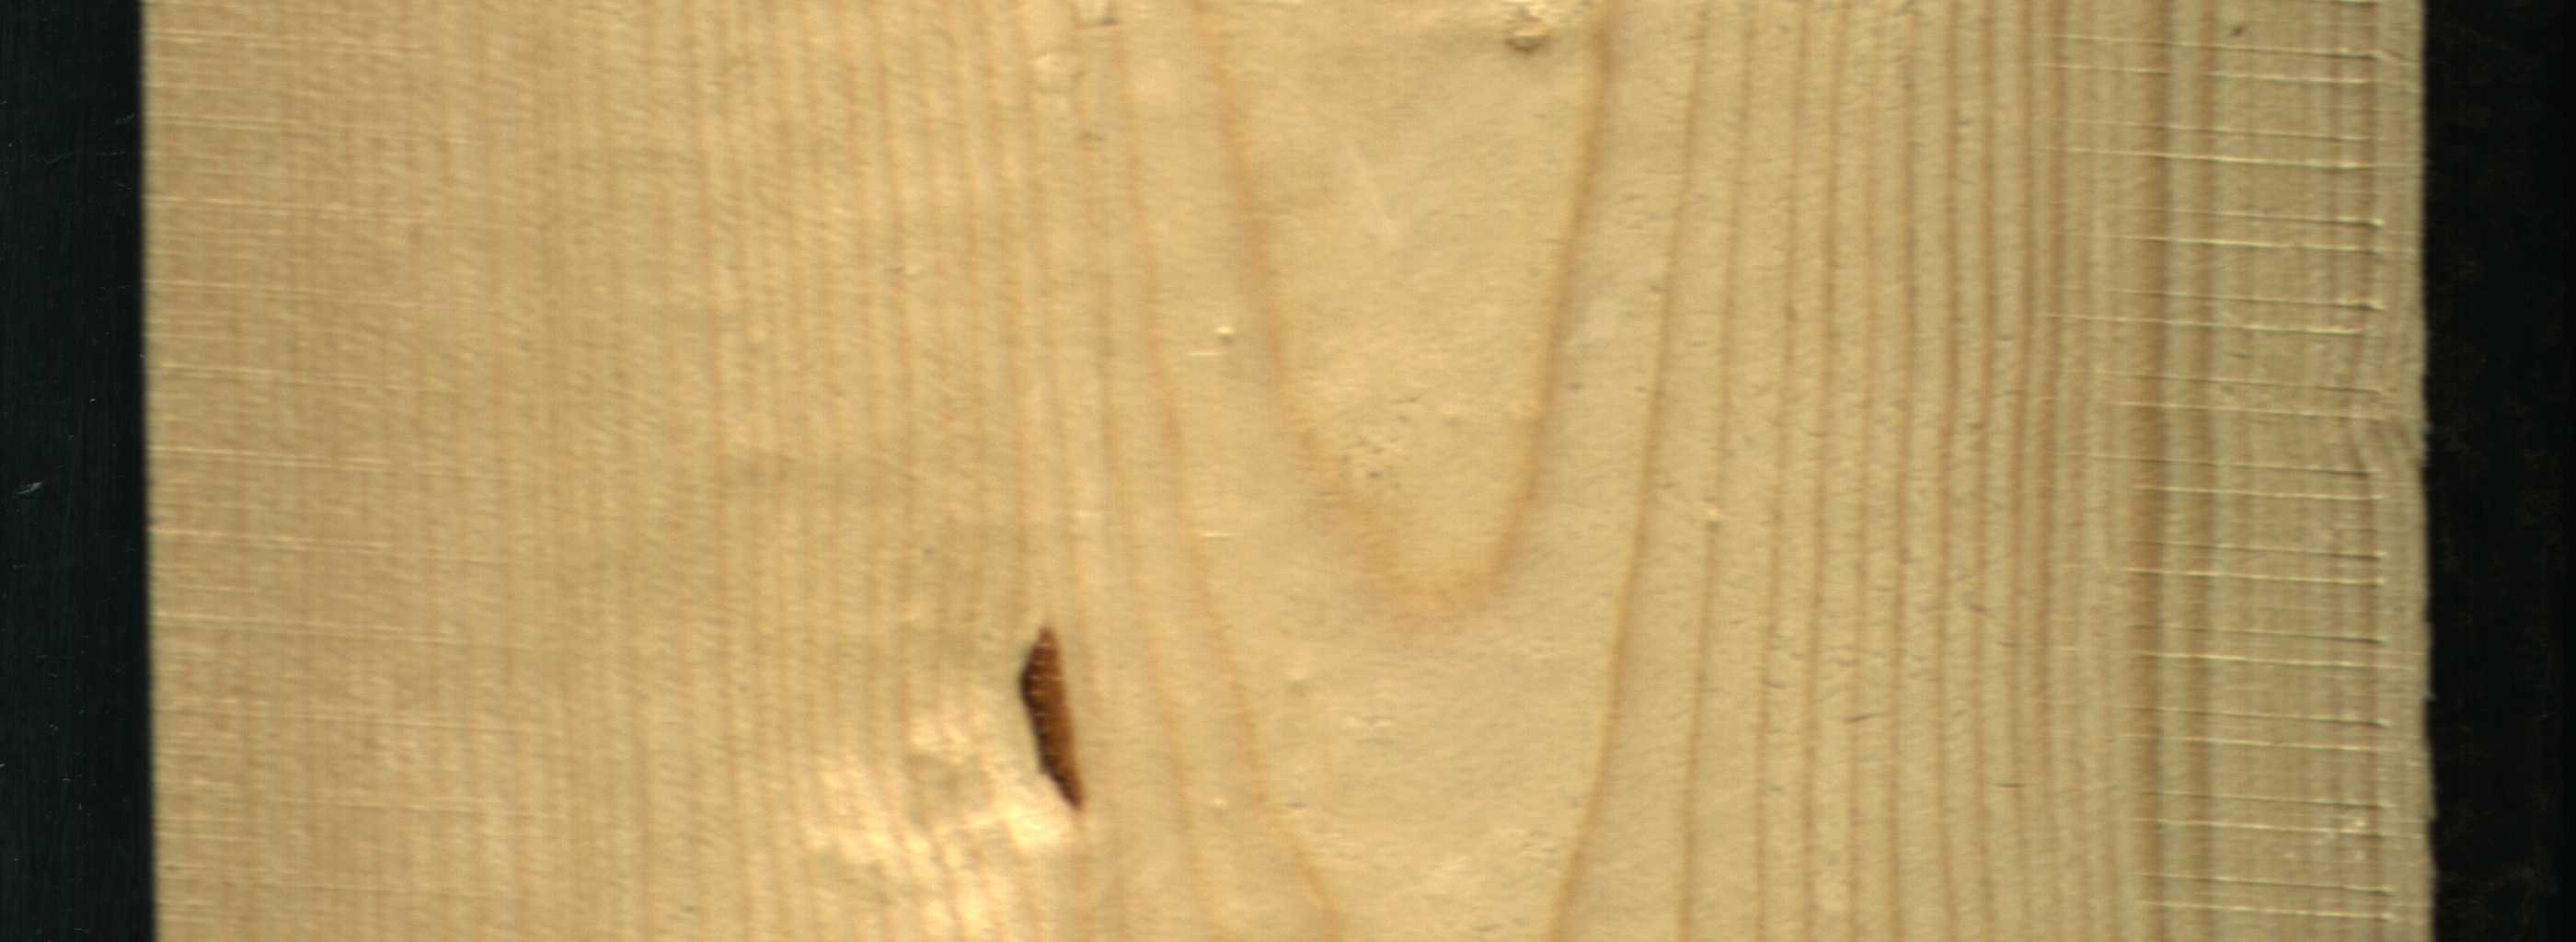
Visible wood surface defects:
resin